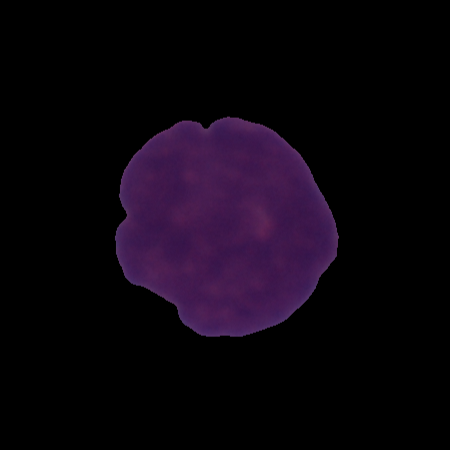
Label: cancer